Question: I have a tableview cell that needs to look like this:

Basically I have a label on the left side that will always remain the same length. That is no problem. On the right side I have a label that will change in length, for instance it will contain someone's name which obviously varies from person to person. That label needs to be right aligned on the cell, also no problem.
The problem is that on the left of the dynamic label, I want to have an static UIImage, that will be say 10 pixels from the dynamic label, but will move with it.
Thoughts?
This is the current code, the image is a subview of the label, but obviously not moving dynamically.
'''
// Add text label
UILabel *textLabel = [[UILabel alloc] initWithFrame:CGRectMake(20.0, 0.0, 80.0, 45.0)];
textLabel.backgroundColor = [UIColor clearColor];
textLabel.text = @"Account";
textLabel.opaque = NO;
textLabel.textColor = [UIColor colorWithRed:143/255 green:143/255 blue:143/255 alpha:.6];
textLabel.font = [UIFont boldSystemFontOfSize:15];
textLabel.shadowColor = [UIColor whiteColor];
textLabel.shadowOffset = CGSizeMake(0.0, 1.0);
//Add the image
UIImage *image = [UIImage imageNamed:@"image.png"];
UIImageView *imageView = [[UIImageView alloc] initWithFrame:CGRectMake(10, 13.5, 18, 18)];
[imageView image];
// Add the Next Value label
UILabel *valueLabel = [[UILabel alloc] initWithFrame:CGRectMake(170, 0.0, 100, 45.0)];
valueLabel.textAlignment = UITextAlignmentRight;
valueLabel.textColor = [UIColor colorWithRed:143/255 green:143/255 blue:143/255 alpha:.6];
valueLabel.backgroundColor = [UIColor clearColor];
valueLabel.opaque = NO;
valueLabel.font = [UIFont systemFontOfSize:15];
valueLabel.text = [[NSUserDefaults standardUserDefaults] valueForKey:@"name"];
[cell addSubview:textLabel];
[cell addSubview:valueLabel];
[valueLabel imageView];
cell.selectionStyle = UITableViewCellSelectionStyleNone;
'''
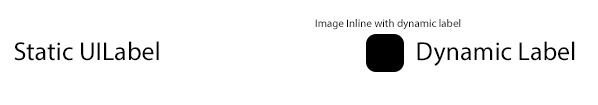
Answer: Try this code:
'''
// Add text label
// same as before
// ...
NSInteger bufferFromEndOfCell = 10; // how much space you want between the end of your valueLabel and the end of the tableCell
NSInteger widthOfValueLabel = 100; // dynamic, change this to whatever width you want
NSInteger startingXlocationForValueLabel = tableView.frame.size.width - bufferFromEndOfCell - widthOfValueLabel;
// Add the Next Value label
UILabel *valueLabel = [[UILabel alloc] initWithFrame:CGRectMake(startingXlocationForValueLabel, 0.0, widthOfValueLabel, 45.0)];
valueLabel.textAlignment = UITextAlignmentRight;
valueLabel.textColor = [UIColor colorWithRed:143/255 green:143/255 blue:143/255 alpha:.6];
valueLabel.backgroundColor = [UIColor clearColor];
valueLabel.opaque = NO;
valueLabel.font = [UIFont systemFontOfSize:15];
valueLabel.text = [[NSUserDefaults standardUserDefaults] valueForKey:@"name"];
//Add the image
NSInteger widthOfImage = 18;
NSInteger bufferBetweenImageAndLabel = 8; // the gap between your UIImageView and your valueLabel
CGRect rectForImageView = CGRectMake(valueLabel.frame.origin.x - widthOfImage - bufferBetweenImageAndLabel, 13.5, widthOfImage, 18);
UIImage *image = [UIImage imageNamed:@"image.png"];
UIImageView *imageView = [[UIImageView alloc] initWithFrame:rectForImageView];
imageView.image = image;
[cell addSubview:textLabel];
[cell addSubview:valueLabel];
[cell addSubview:imageView];
'''
I am sure there are cleaner solutions but I just pounded this out quickly. This forces the image view to dynamically change with the right label. If this is not exactly what you are looking for let me know. I just based this on the information I had.